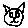
Label: cat